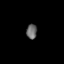
Tissue: lung
Cell type: Fibroblasts
Senescence score: 0.2391
Nuclear area (px): 151
Mean DAPI intensity: 106.093